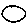
Label: circle